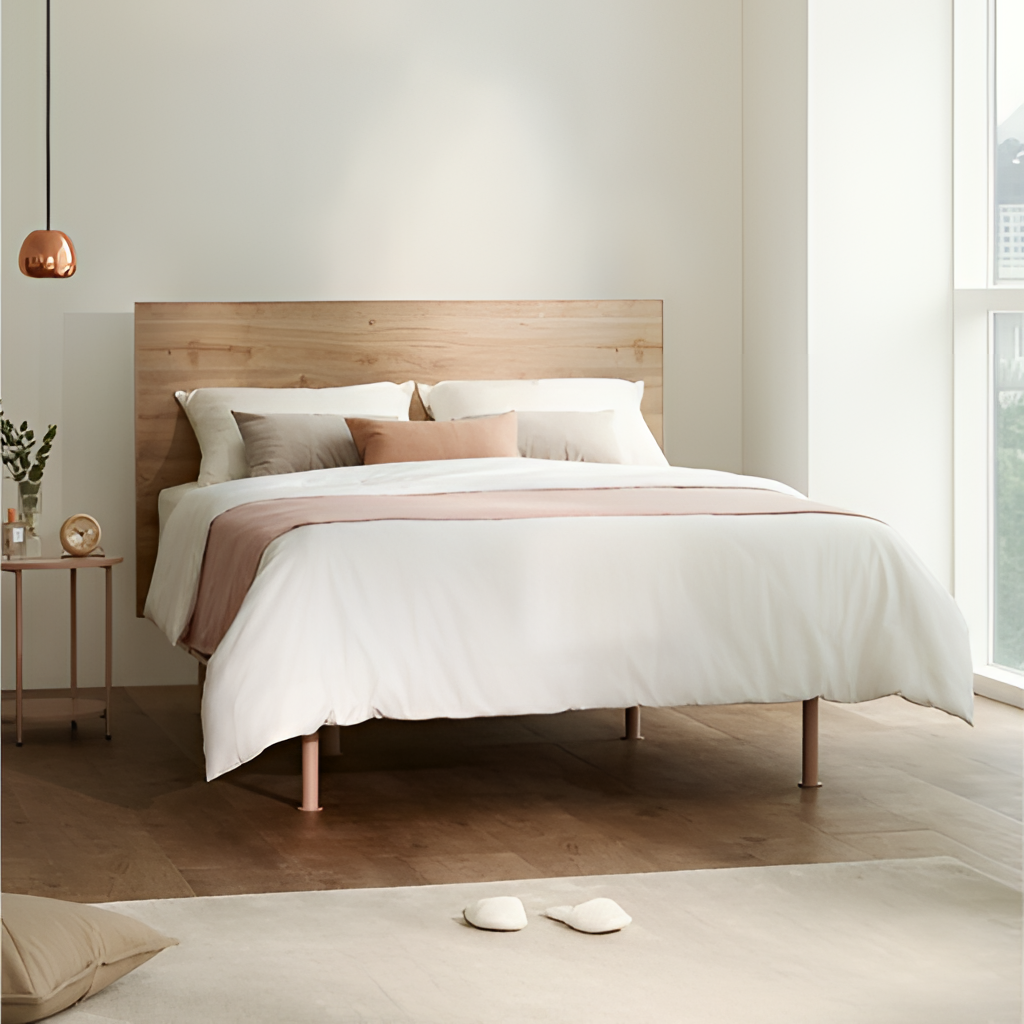
wood wood bed, bedroom, wood flooring, with plank pattern, paint wallpaper, with solid pattern, minimalist